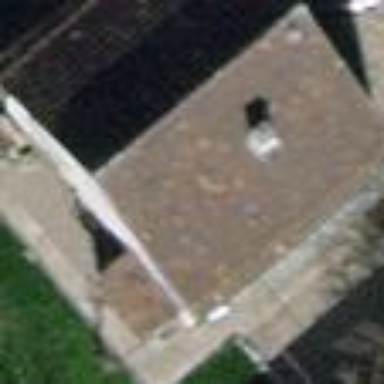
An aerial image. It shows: Building with tile roof.